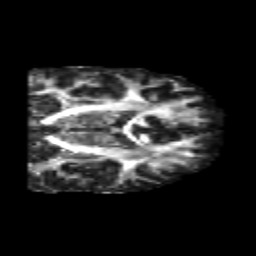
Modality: FA
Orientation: coronal
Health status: healthy
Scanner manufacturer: philips
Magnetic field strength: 3 T
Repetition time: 6.964 s
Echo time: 0.092 s